Field crop: maize
Growth stage: 1
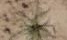
Species: salsola